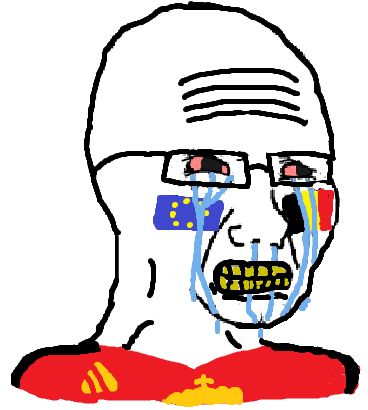
Label: 5_Soyjak